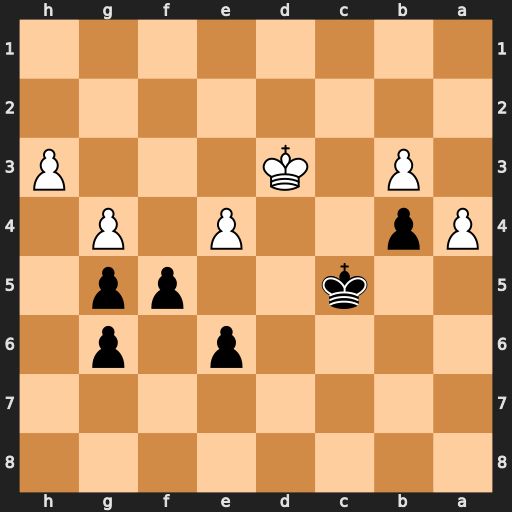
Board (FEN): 8/8/4p1p1/2k2pp1/Pp2P1P1/1P1K3P/8/8
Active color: b
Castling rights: -
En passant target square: -
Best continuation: f4 Ke2 Kd4